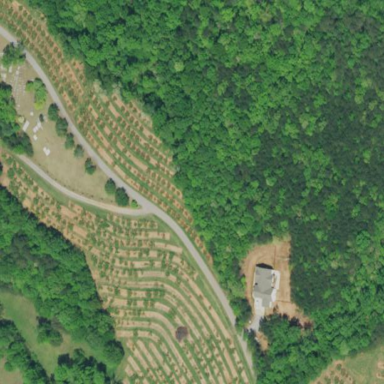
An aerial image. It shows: Orchard.